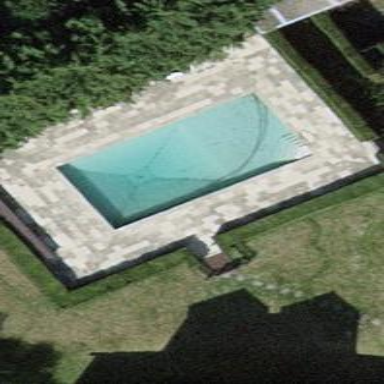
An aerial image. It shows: Swimming pool located in leisure land.